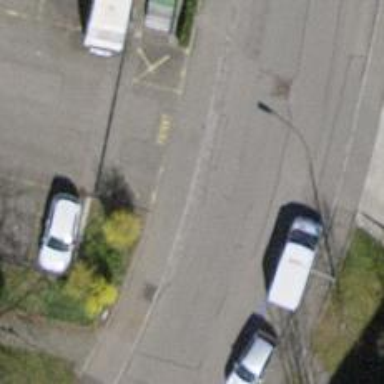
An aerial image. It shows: Unmarked crossing with traffic calming table on the road.